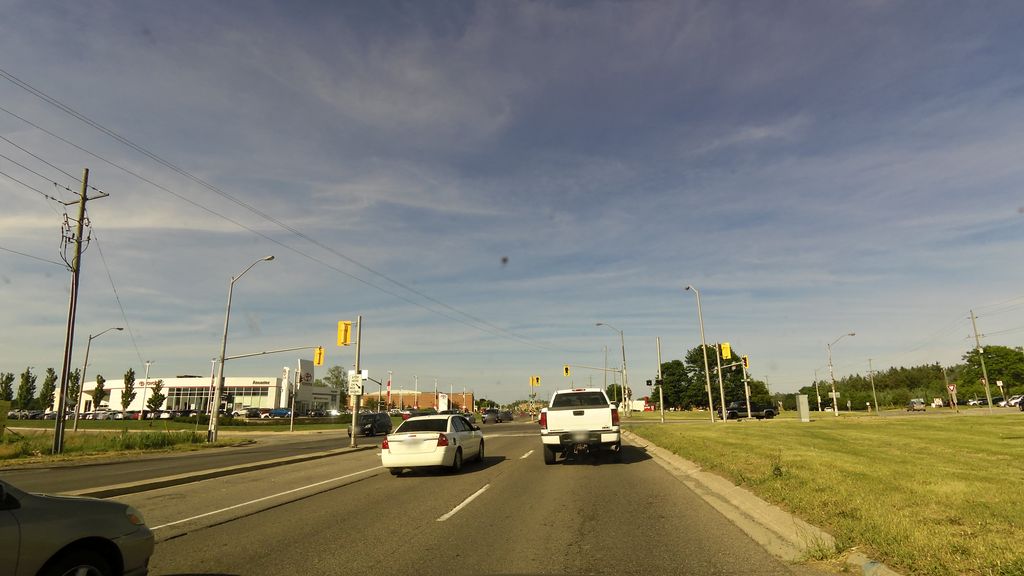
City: hamilton